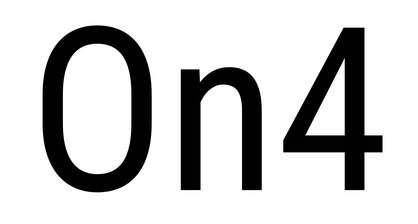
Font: Roboto_Condensed_Regular